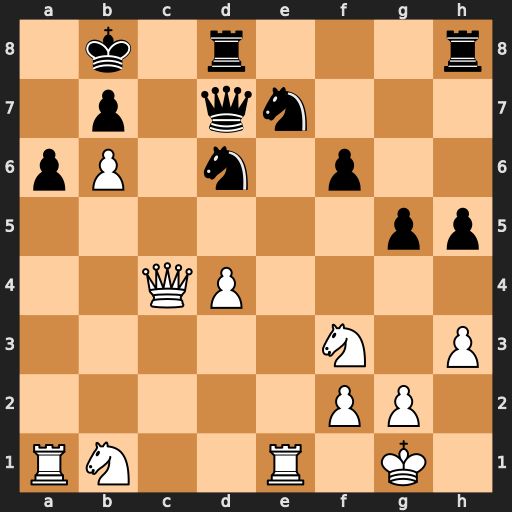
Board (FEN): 1k1r3r/1p1qn3/pP1n1p2/6pp/2QP4/5N1P/5PP1/RN2R1K1
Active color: w
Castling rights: -
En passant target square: -
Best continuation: Qc7+ Qxc7 bxc7+ Kxc7 Rxe7+